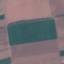
Land use / land cover: AnnualCrop